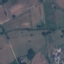
Label: Pasture